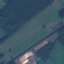
Label: River